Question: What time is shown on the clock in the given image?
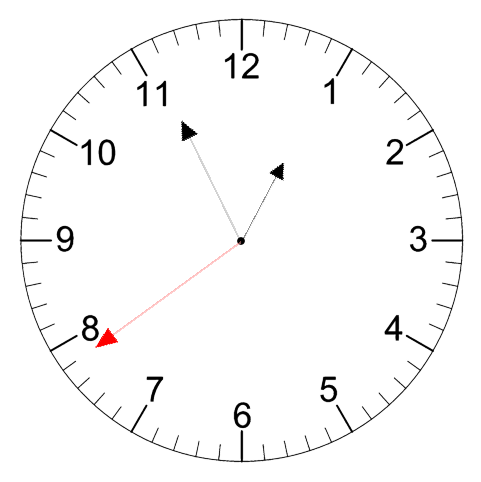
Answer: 12:55:39